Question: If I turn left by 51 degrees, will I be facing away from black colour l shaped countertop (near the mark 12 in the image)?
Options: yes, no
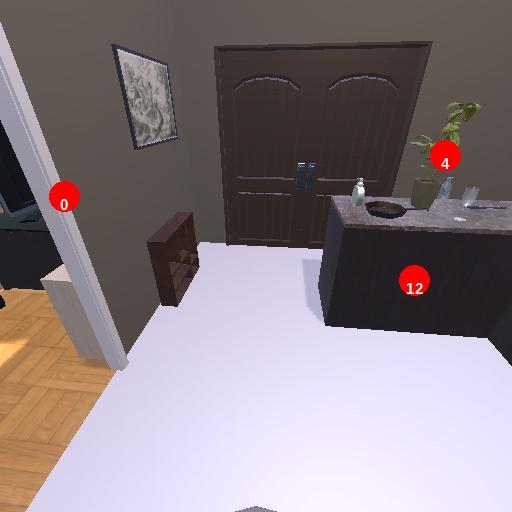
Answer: yes